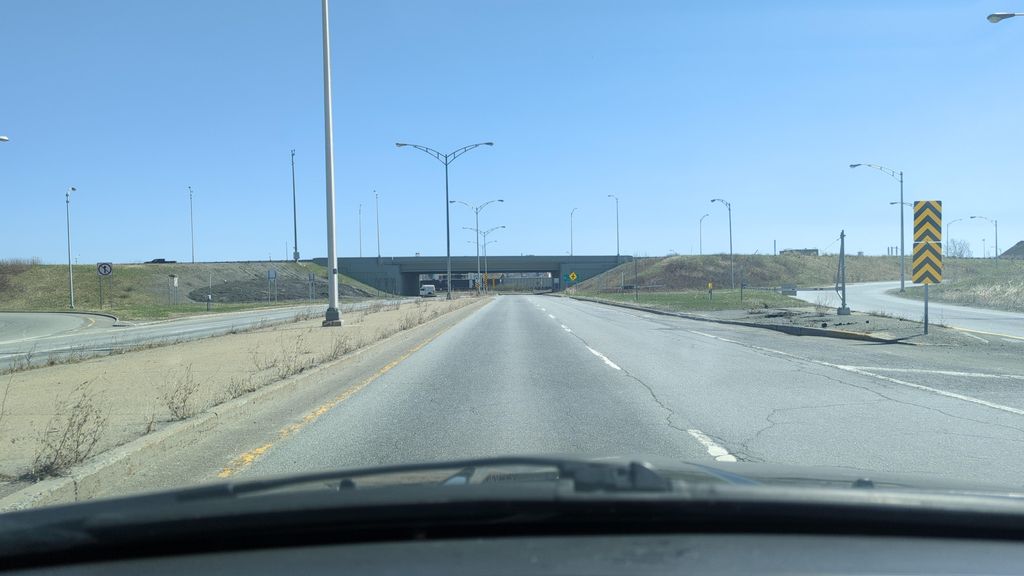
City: quebec_city